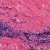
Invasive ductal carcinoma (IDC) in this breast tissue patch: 0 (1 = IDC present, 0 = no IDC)